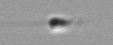
Label: flagellate_morphotype3